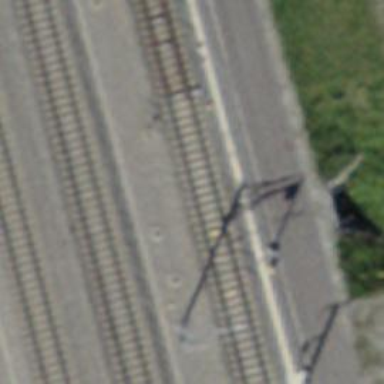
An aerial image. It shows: Railway switch.